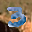
Label: 3